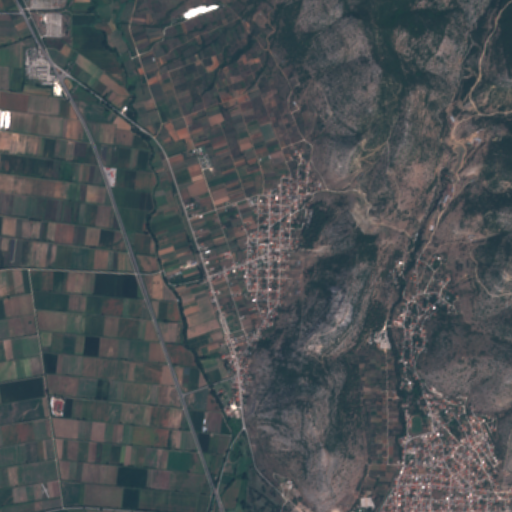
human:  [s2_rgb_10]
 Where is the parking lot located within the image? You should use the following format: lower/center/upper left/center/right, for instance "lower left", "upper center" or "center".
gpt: The parking lot is located in the lower right of the image.
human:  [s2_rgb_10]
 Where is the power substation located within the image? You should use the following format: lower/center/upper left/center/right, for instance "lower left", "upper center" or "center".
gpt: The power substation is located in the upper left of the image.
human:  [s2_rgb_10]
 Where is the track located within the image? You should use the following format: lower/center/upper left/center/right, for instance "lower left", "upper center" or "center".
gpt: There is no track in the image.